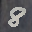
Label: 8